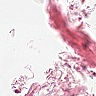
Metastatic tissue present: no